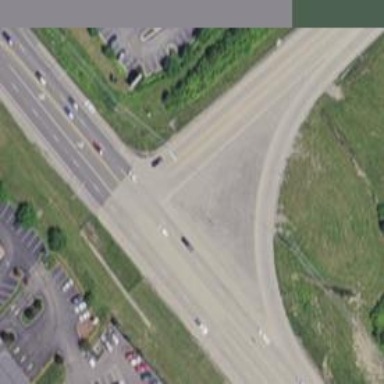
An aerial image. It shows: Trunk link highway.